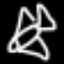
Label: airplane